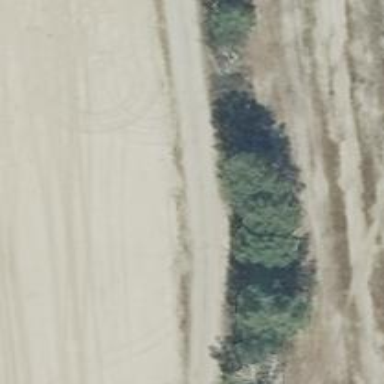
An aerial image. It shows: Track with sand surface of grade3 quality.